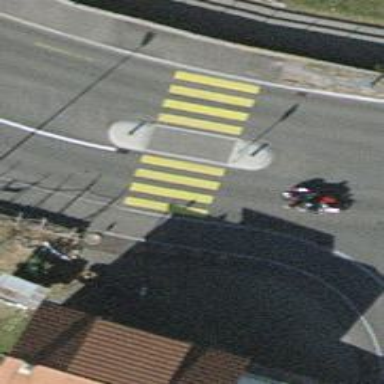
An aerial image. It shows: Zebra crossing with crossing island.